Question: I tried setting all possible styles to something other than grey, just to try and get rid of the grey overlay as shown in the in the attached image of a list. Nothing worked. I examined the ListSkin class too and didn't fins anything that would draw these. How to get rid of these overlays?
'''
<s:List id="list" width="100%" height="100%"
dataProvider="{dp}"
focusAlpha="0"
contentBackgroundAlpha="0"
contentBackgroundColor="0xFFFFFF"
selectionColor="0xFFFFFF"
downColor="0xFFFFFF"
borderVisible="false"
>
</s:List>
'''

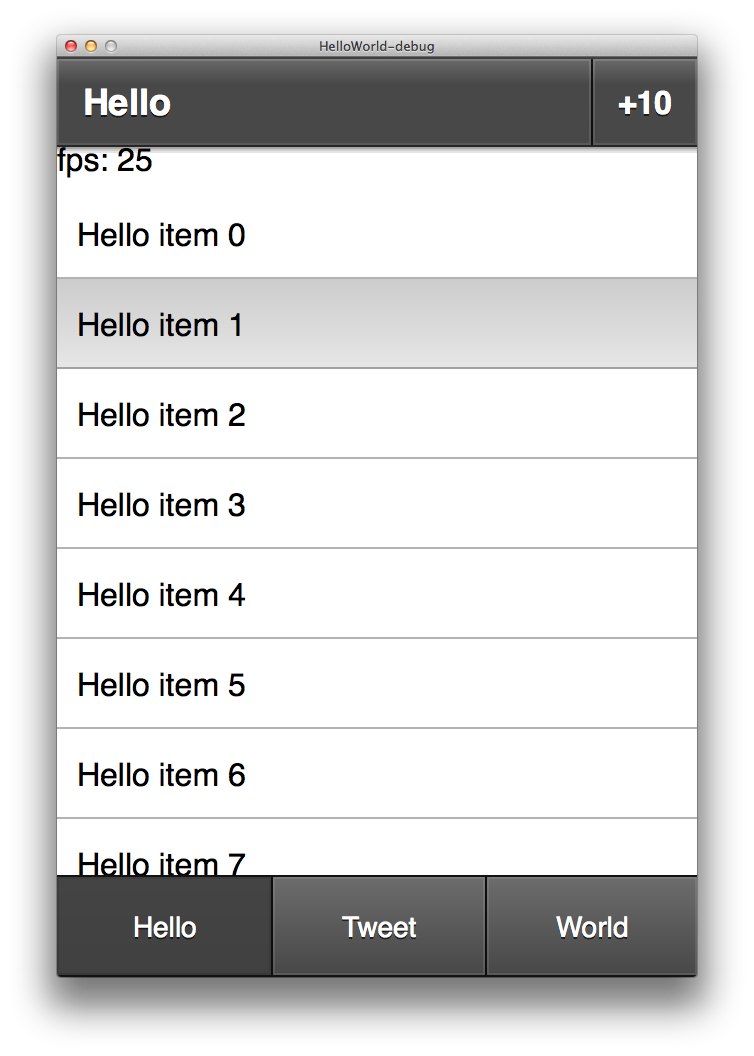
Answer: I just helped a client with this same thing. You, basically, have to extend the LabelItemRemderer class to not draw the rectangle. It is not exposed via styles or colors for you to change.
Look at this code (Starting at line 853 in the LabelItemRemderer):
'''
// Selected and down states have a gradient overlay as well
// as different separators colors/alphas
if (selected || down)
{
var colors:Array = [0x000000, 0x000000 ];
var alphas:Array = [.2, .1];
var ratios:Array = [0, 255];
var matrix:Matrix = new Matrix();
// gradient overlay
matrix.createGradientBox(unscaledWidth, unscaledHeight, Math.PI / 2, 0, 0 );
graphics.beginGradientFill(GradientType.LINEAR, colors, alphas, ratios, matrix);
graphics.drawRect(0, 0, unscaledWidth, unscaledHeight);
graphics.endFill();
}
'''
You basically need some way to force this code to not run. You can do this by creating your own itemRenderer from scratch. Or you can extend the LabelItemRenderer, override the drawBackground() method and copy all the parent drawBackground() code into your extended child; minus the block above.
I'd love to see the color exposed as a style or something. I'd love to see a magic property (or style) we could use to make the overlay vanish altogether. Feel free to log this as a bug into <URL>.